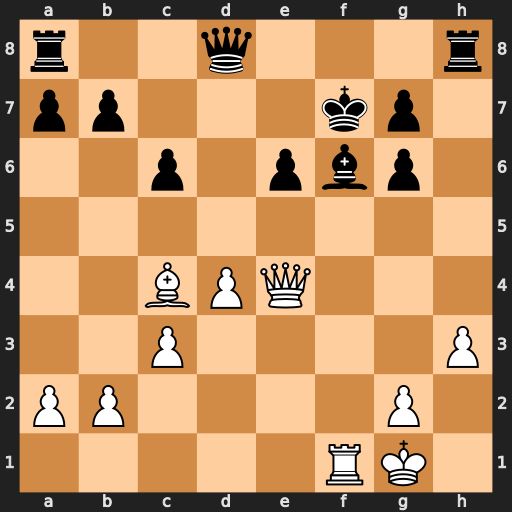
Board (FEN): r2q3r/pp3kp1/2p1pbp1/8/2BPQ3/2P4P/PP4P1/5RK1
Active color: w
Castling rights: -
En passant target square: -
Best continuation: Qxe6+ Kf8 Qf7#